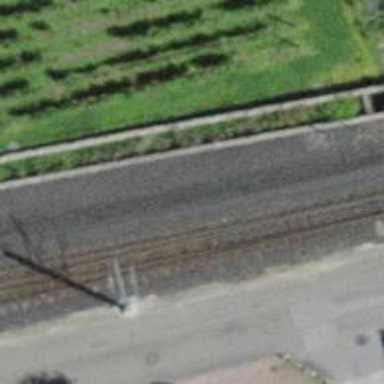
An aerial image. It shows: Railway switch.